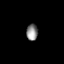
Tissue: prostate
Cell type: T cells
Senescence score: 0.8277
Nuclear area (px): 183
Mean DAPI intensity: 138.169